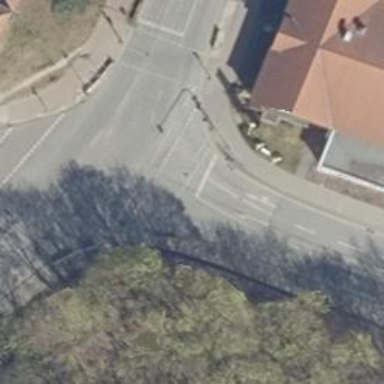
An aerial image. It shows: Asphalt road shared by footway and cycleway.